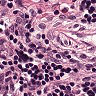
Metastatic tissue present: no